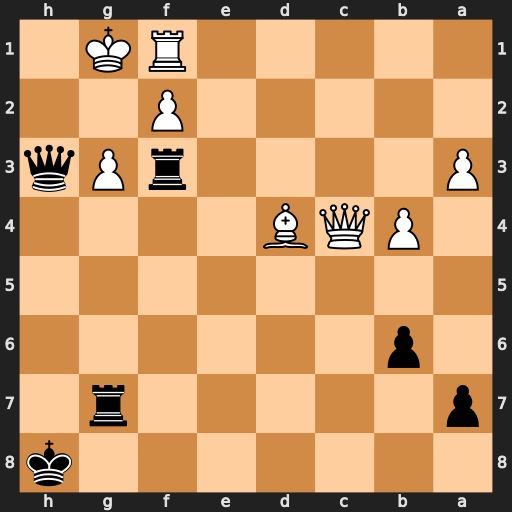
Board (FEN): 7k/p5r1/1p6/8/1PQB4/P4rPq/5P2/5RK1
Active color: b
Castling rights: -
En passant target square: -
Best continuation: Rxg3+ fxg3 Qxg3+ Kh1 Qg2#